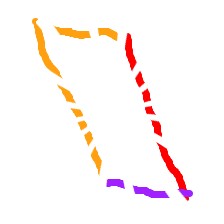
Shape: parallelogram